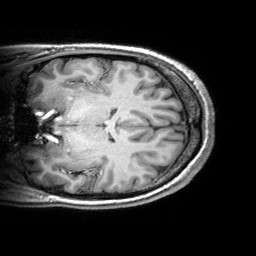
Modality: T1w
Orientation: coronal
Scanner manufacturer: siemens
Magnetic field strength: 3 T
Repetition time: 2.53 s
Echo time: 0.00299 s